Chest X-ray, AP view. Patient: 39 years old, sex M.
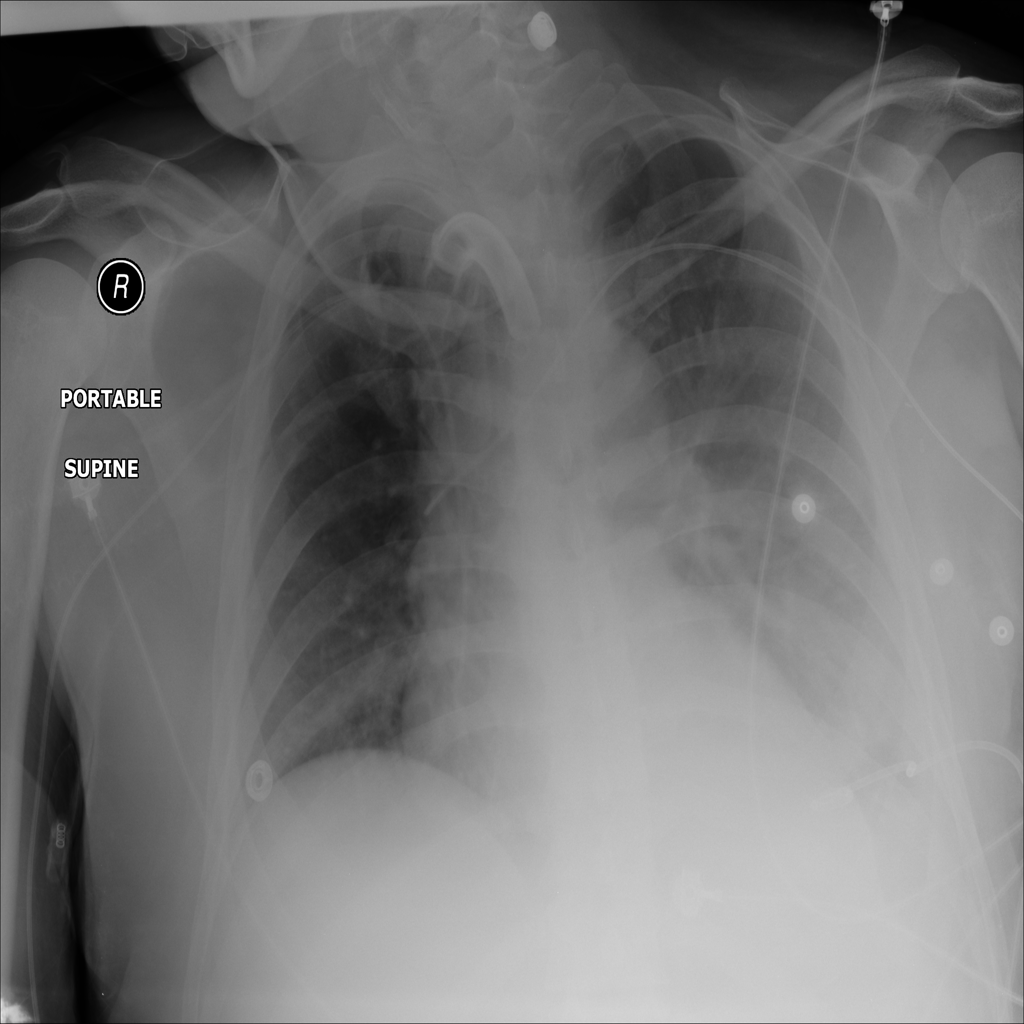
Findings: No Finding